Question: Im trying to make my slideshow to behave like this:
1. If the browser window is wider than or same width as my image - the image should be 100% of the window, but not heigher than 450px (cut overflow). this is pretty easy to do BUT
2. If the browser window is narrower than my image the image should be centered and then cut of on both left and right side. I still want a fixed height. Like this:

Is there any plugin for this? Ive tried to modify some but cant get nr 2 to work
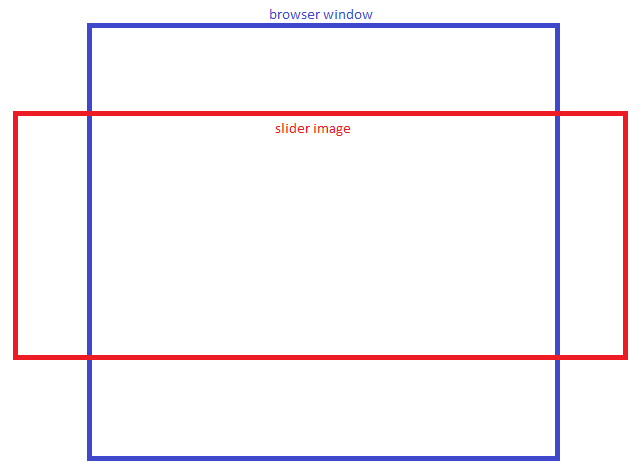
Answer: Does your image also has fixed width ? If so you can use the solution below :
1. Create a container that contains your image .container { position:relative; height:450px; overflow:hidden; }
2. Put your image inside the container, then add the following css .container img { width:600px; position:relative; left:50%; margin-left:-300px; /* minus half of the width */ }
this will force the image to get centered against the container, even though the image is larger than the container.